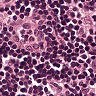
Metastatic tissue present: no